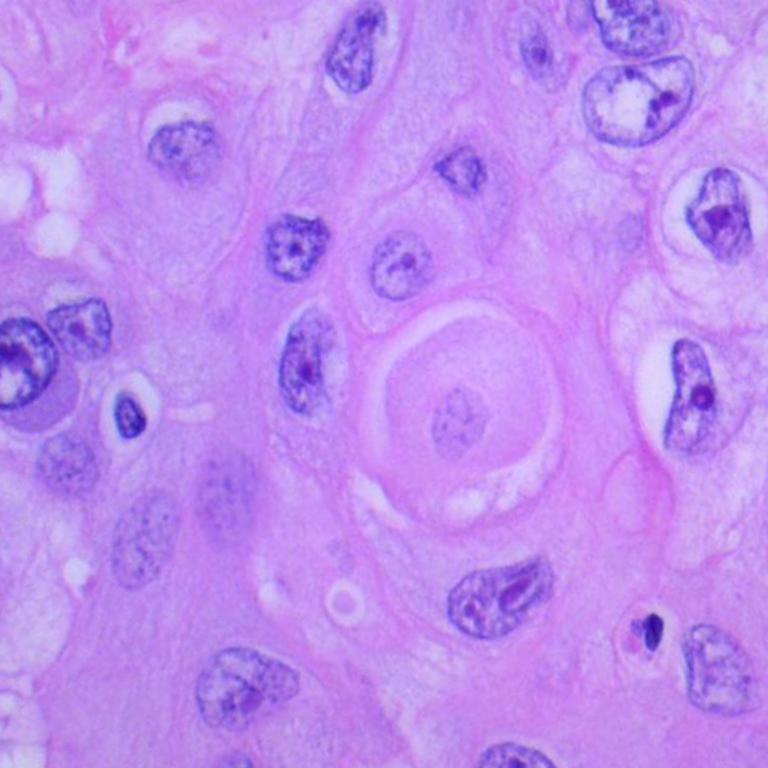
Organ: lung
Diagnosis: squamous carcinomas